Interaction volume radius: 10 \u00c5
Interaction volume height: 30 \u00c5
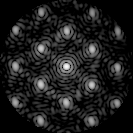
Disorder parameter: 0.2835